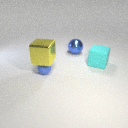
large blue metal sphere to the right of small blue rubber sphere